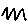
Label: zigzag